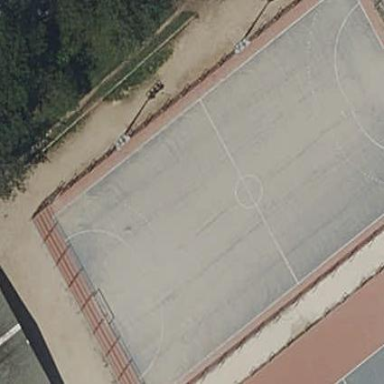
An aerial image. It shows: Concrete soccer pitch for leisure land activities.